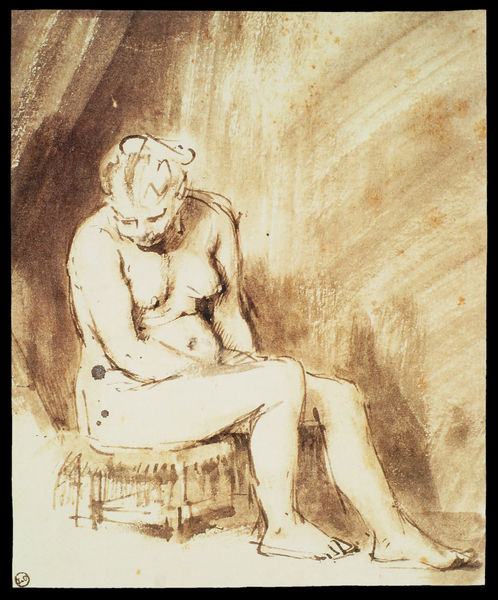
Titel: Sitzender weiblicher Akt
Künstler: Harmensz van Rijn Rembrandt
Institution: Chicago, The Art Institute, The Clarence Buckingham Collection
Schlagwörter: akt, fuß, kopf, körper, nackt, sitzen, braun, frau, holz, skizze, stuhl, zeichnung, blick, alt, wand, arm, arme, boden, haare, traurig, beine, schnell, bein, brüste, seitlich, hocker, schemel, sepia, dick, gesenkt, bauch, tusche, entwurf, flecken, stärker